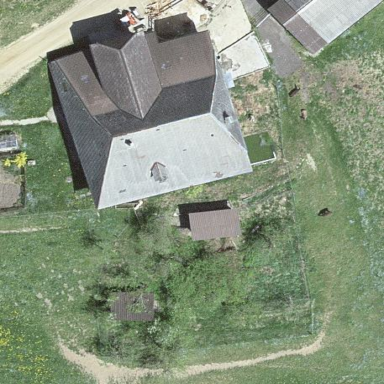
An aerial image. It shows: Farm building.